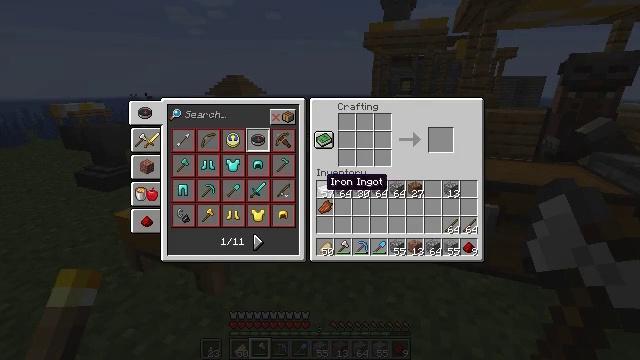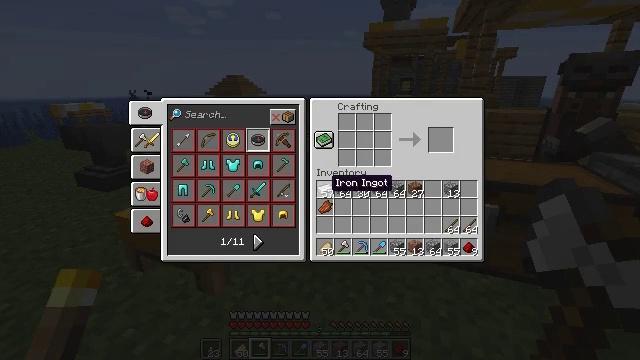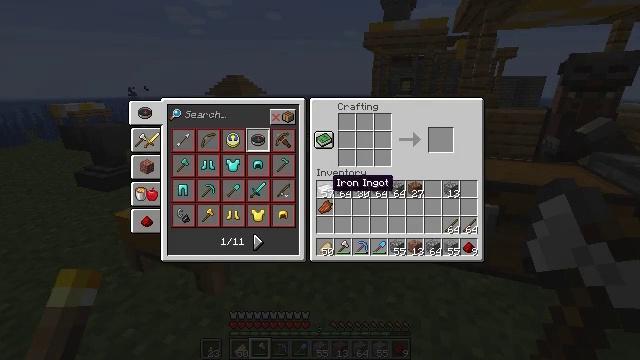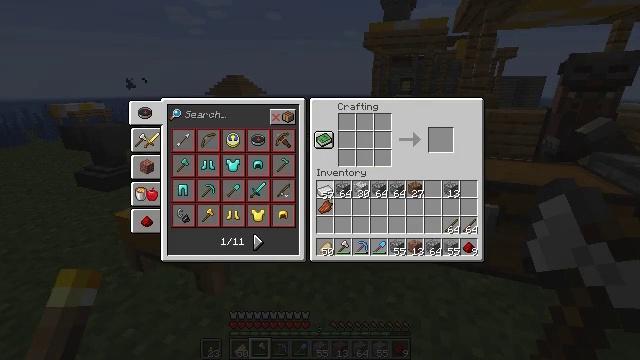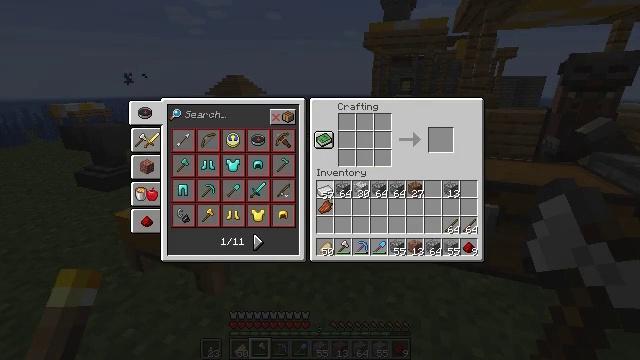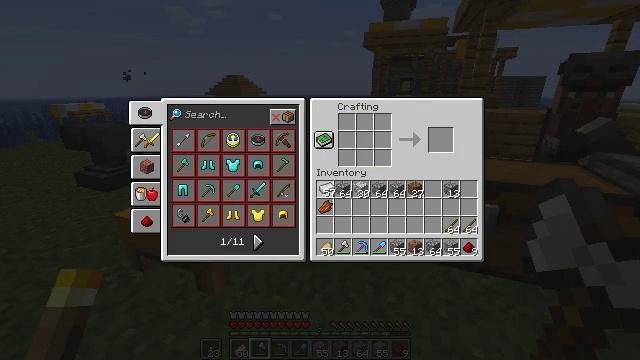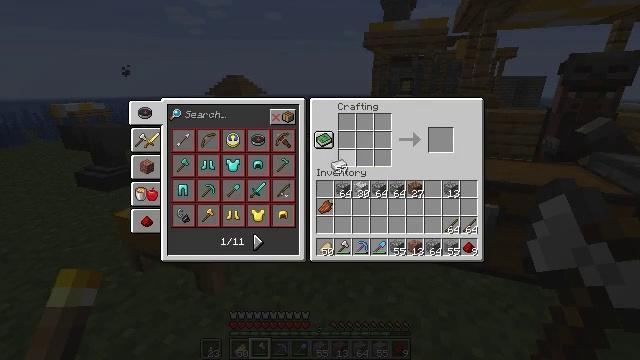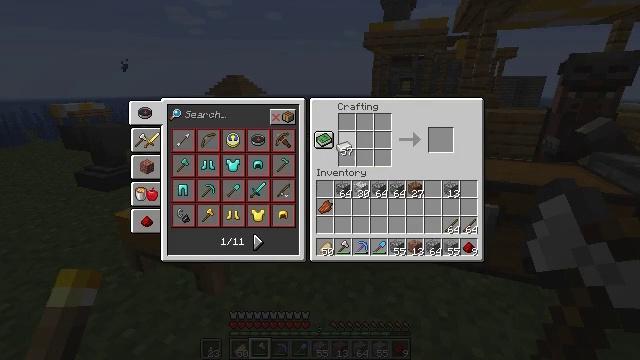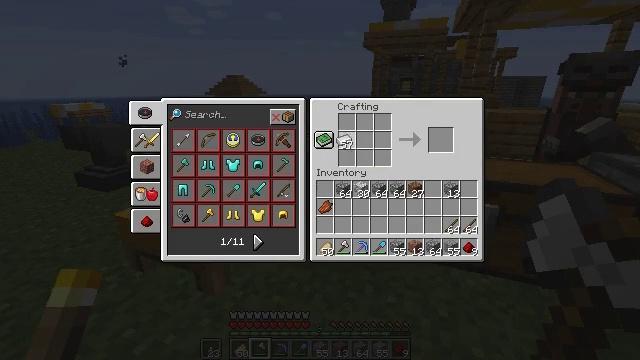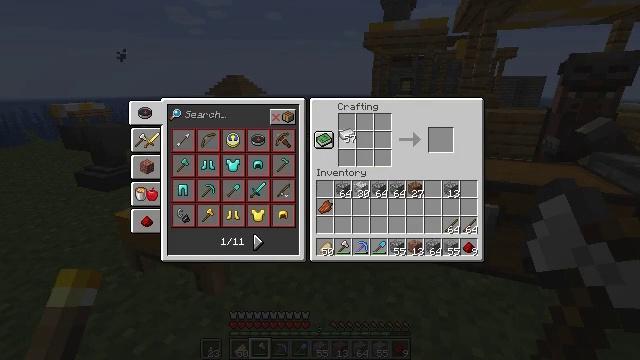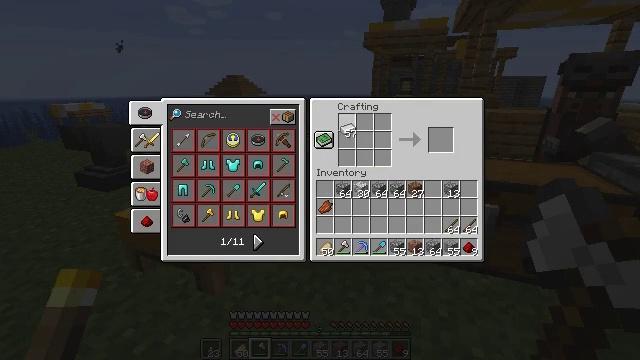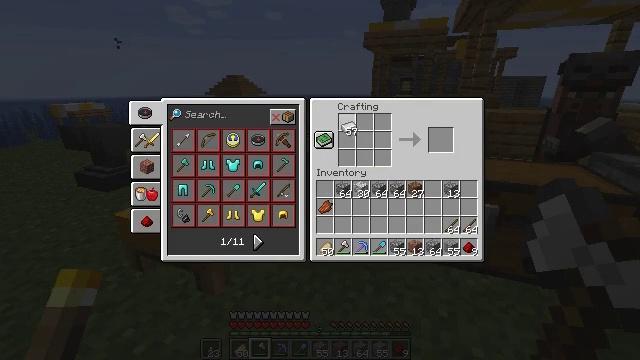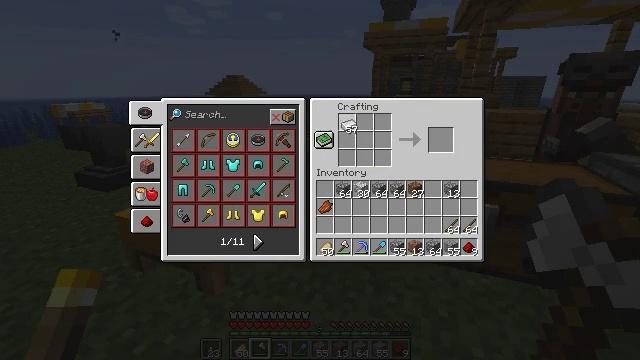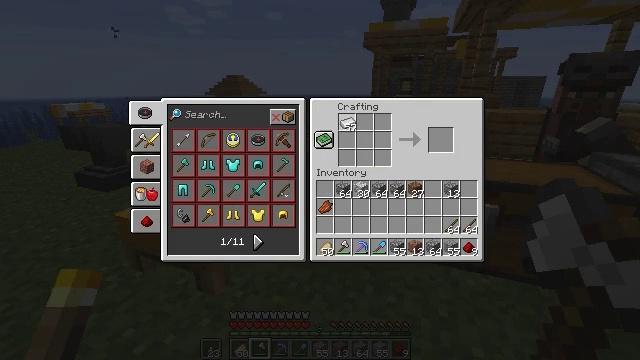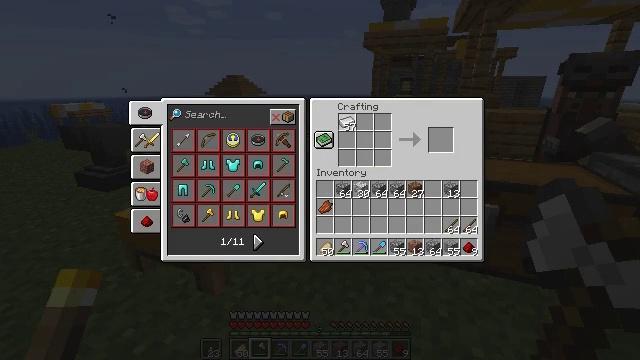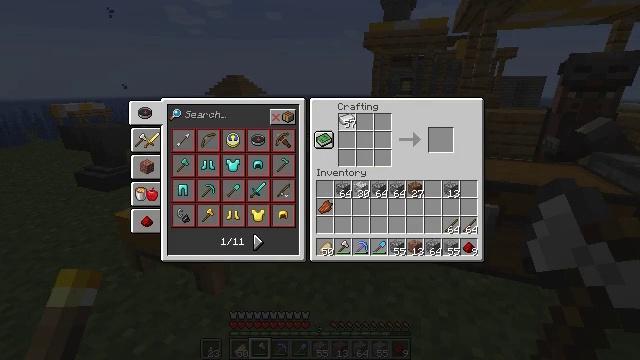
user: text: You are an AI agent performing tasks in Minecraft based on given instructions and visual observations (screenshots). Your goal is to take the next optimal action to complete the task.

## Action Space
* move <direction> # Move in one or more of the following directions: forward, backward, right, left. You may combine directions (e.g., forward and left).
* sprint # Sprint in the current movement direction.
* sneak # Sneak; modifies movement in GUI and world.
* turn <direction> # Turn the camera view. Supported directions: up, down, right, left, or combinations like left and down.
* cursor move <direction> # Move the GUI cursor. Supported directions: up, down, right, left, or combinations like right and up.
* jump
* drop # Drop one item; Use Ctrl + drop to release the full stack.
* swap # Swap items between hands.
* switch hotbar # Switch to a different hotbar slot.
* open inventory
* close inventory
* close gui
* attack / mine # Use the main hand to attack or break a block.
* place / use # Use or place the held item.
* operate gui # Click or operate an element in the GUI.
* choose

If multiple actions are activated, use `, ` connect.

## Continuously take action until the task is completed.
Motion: motion action
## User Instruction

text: Use the crafting table to create a rail.
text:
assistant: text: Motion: no_op
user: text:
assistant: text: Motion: no_op
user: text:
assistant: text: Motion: operate gui
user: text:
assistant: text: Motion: operate gui
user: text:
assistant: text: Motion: operate gui
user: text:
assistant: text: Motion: cursor move right and up
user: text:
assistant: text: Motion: cursor move up
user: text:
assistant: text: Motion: cursor move up
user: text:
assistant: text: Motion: no_op
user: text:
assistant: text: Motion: no_op
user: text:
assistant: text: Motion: no_op
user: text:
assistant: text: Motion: no_op
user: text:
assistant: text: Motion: no_op
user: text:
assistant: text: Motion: no_op
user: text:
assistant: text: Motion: no_op
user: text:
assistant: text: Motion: no_op
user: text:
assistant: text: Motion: operate gui
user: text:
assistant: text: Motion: operate gui
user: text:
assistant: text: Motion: operate gui
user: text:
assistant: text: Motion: operate gui
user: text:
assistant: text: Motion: operate gui
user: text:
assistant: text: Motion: operate gui
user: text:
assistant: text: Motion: cursor move down, operate gui
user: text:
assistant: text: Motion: operate gui
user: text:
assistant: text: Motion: operate gui
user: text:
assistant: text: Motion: operate gui
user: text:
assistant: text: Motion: operate gui
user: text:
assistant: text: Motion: operate gui
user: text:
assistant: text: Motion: operate gui
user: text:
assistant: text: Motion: operate gui